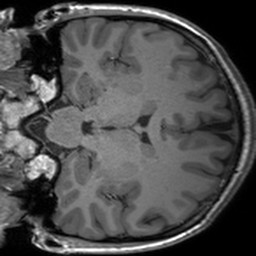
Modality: T1w
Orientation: coronal
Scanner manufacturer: siemens
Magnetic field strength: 3 T
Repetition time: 1.54 s
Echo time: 0.00234 s